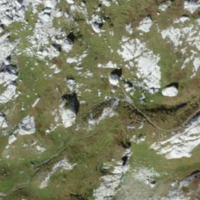
EUNIS habitat code: 26
Species observed at this site:
Rhododendron ferrugineum
Silene acaulis